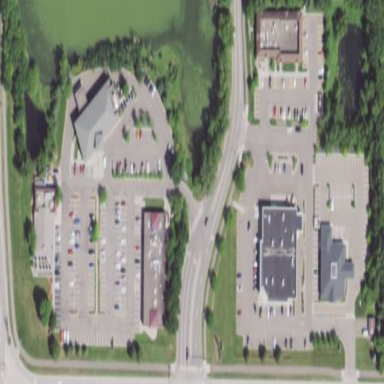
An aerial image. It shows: Commercial area.